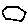
Label: hexagon